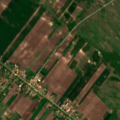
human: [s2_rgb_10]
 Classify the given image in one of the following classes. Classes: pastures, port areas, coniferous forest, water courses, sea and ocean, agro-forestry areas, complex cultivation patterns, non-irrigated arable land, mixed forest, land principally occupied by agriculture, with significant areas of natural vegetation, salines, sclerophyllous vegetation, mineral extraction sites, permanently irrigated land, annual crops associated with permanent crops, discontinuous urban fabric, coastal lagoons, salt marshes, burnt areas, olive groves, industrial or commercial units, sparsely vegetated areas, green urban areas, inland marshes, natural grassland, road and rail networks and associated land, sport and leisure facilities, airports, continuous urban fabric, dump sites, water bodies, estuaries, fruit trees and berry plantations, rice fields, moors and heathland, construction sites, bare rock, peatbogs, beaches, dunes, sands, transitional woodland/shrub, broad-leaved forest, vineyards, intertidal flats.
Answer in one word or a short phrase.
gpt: non-irrigated arable land, complex cultivation patterns, natural grassland, transitional woodland/shrub